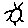
Label: sun